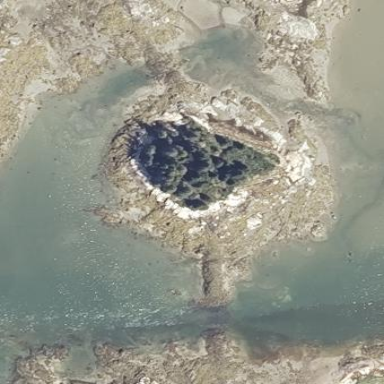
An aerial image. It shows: Island with natural coastline.